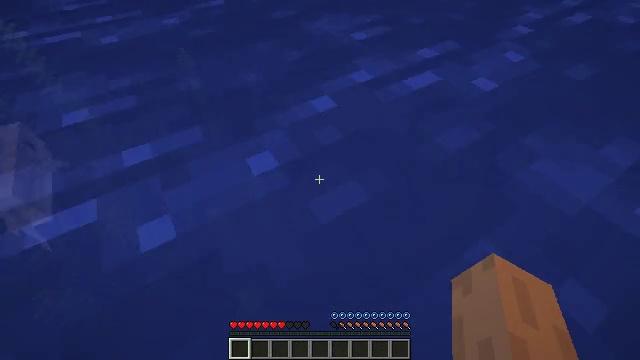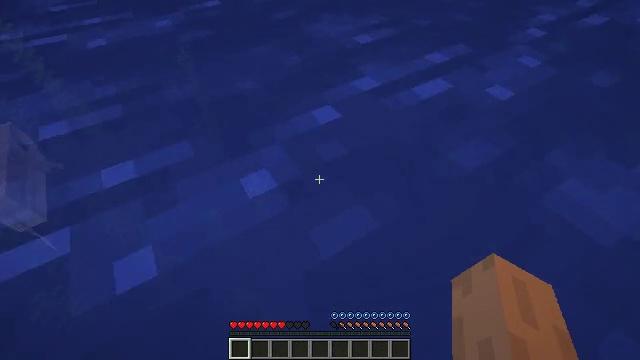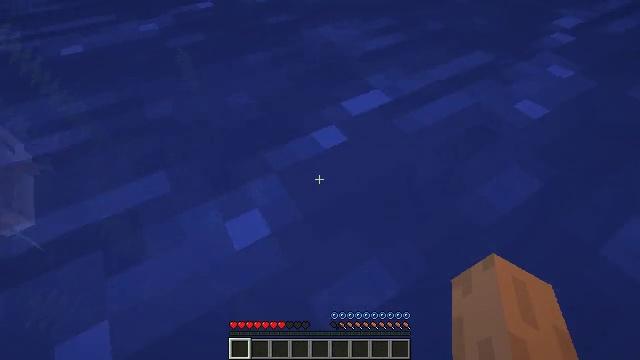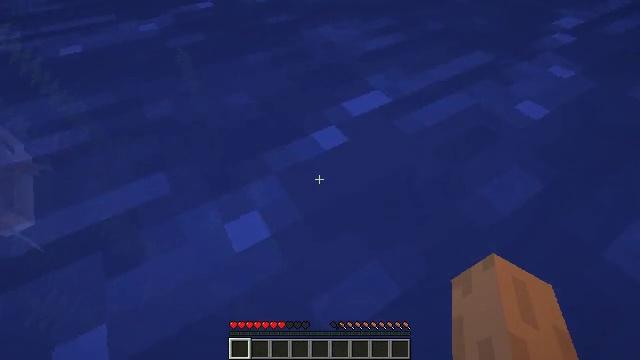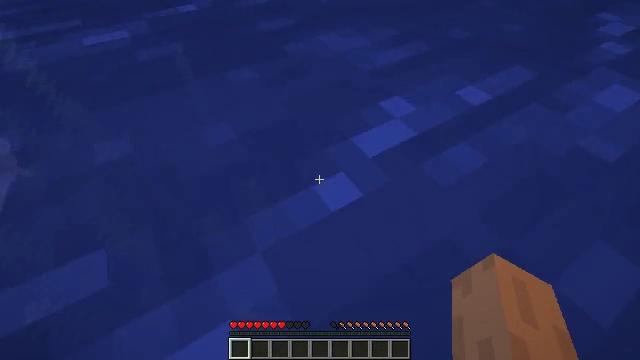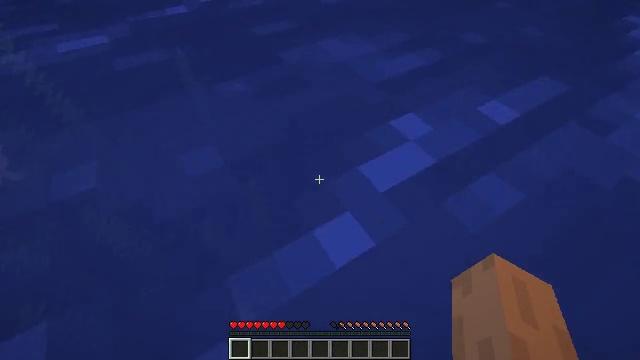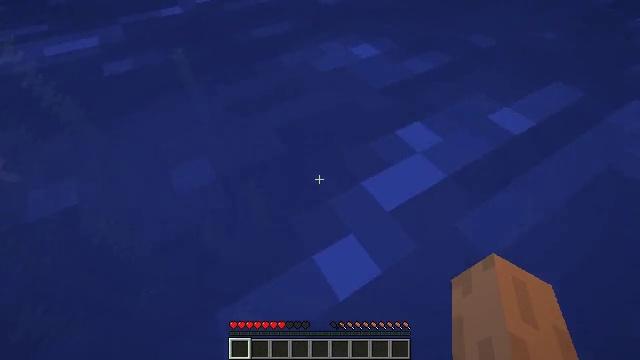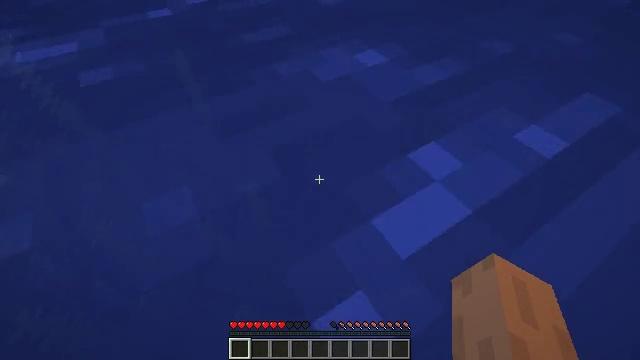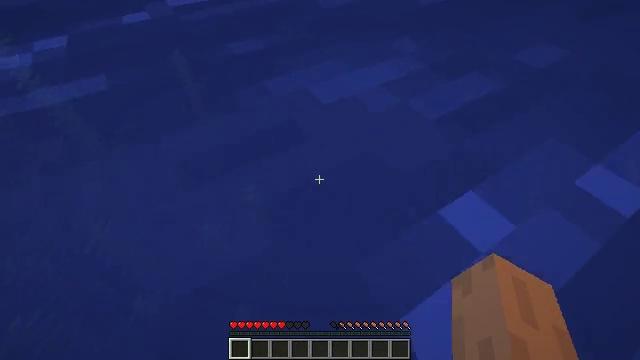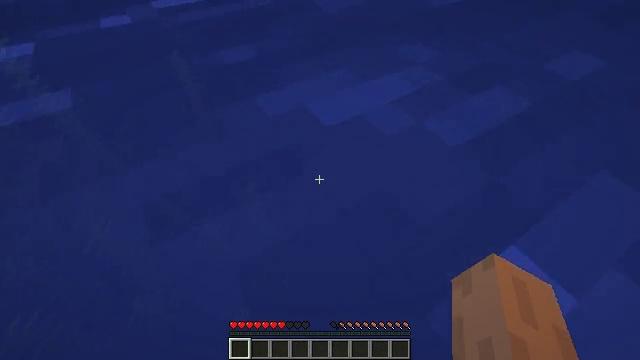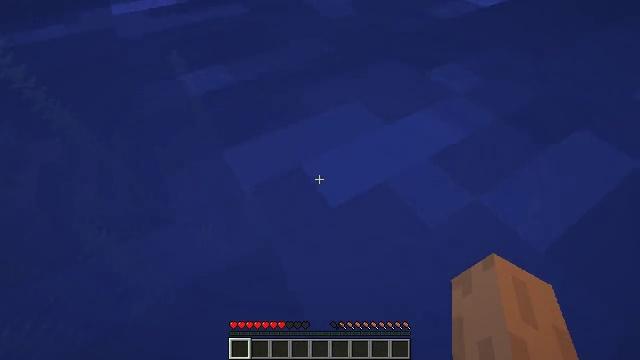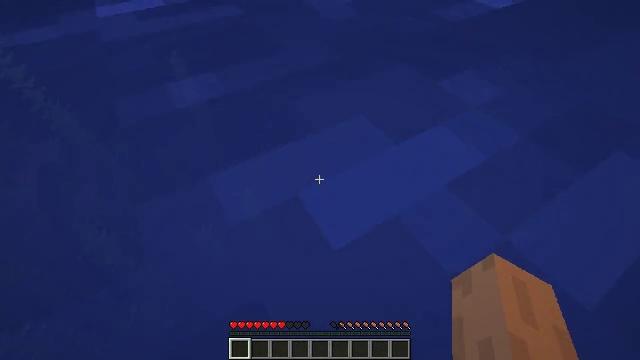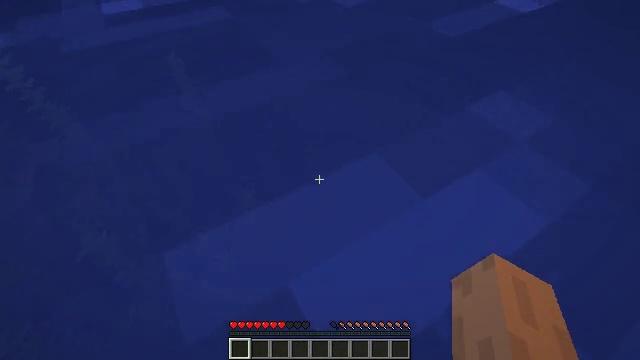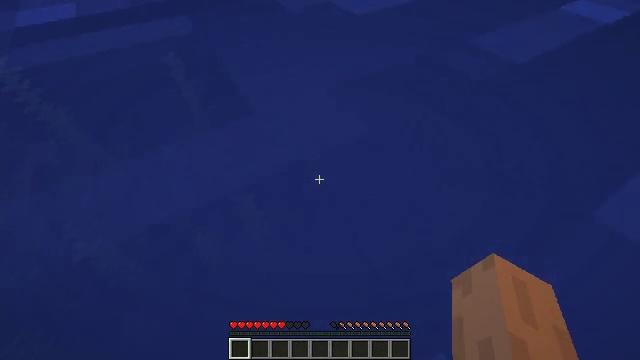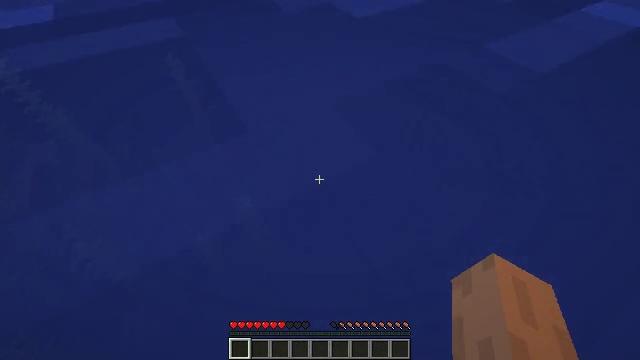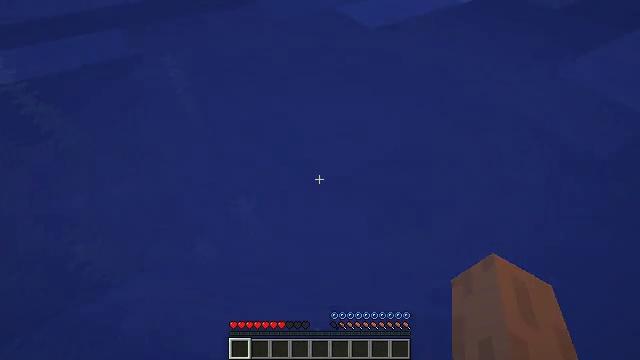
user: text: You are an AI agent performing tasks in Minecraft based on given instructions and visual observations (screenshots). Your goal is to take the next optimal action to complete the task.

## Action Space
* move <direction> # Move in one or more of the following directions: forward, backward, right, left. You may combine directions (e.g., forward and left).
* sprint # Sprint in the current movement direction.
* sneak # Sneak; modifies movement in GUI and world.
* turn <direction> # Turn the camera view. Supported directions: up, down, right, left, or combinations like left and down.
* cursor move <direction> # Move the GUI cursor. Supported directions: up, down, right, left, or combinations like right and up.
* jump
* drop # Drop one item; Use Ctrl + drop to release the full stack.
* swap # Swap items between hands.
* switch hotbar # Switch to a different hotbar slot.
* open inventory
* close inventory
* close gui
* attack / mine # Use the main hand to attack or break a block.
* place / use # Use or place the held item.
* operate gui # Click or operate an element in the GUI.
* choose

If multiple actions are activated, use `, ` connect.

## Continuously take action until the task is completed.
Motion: motion action
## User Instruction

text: Collect birch planks from structures.
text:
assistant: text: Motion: move forward, attack / mine
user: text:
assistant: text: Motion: move forward, attack / mine
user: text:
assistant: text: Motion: move forward, attack / mine
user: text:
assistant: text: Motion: move forward, attack / mine
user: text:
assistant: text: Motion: move forward, attack / mine
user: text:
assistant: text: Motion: move forward, attack / mine
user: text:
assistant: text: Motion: move forward, attack / mine
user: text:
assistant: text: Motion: move forward, attack / mine
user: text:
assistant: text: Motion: move forward, attack / mine
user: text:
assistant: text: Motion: move forward, attack / mine
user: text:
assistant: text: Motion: move forward, attack / mine
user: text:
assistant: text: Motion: move forward, attack / mine
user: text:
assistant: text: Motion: move forward, attack / mine
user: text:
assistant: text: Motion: move forward, attack / mine
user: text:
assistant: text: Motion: move forward, attack / mine
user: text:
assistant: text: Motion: move forward, attack / mine
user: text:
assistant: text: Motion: move forward, attack / mine
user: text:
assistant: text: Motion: move forward, attack / mine
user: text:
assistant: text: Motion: move forward, attack / mine
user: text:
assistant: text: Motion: move forward, attack / mine
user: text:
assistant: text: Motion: move forward, attack / mine
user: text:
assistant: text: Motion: move forward, attack / mine
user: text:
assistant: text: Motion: move forward, attack / mine
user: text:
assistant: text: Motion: move forward, turn right and up, attack / mine
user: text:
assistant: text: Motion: move forward, turn right and up, attack / mine
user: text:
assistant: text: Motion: move forward, turn right and up, attack / mine
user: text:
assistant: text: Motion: move forward, turn up, attack / mine
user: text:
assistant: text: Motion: move forward, turn up, attack / mine
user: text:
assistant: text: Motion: move forward, turn up, attack / mine
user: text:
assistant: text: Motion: move forward, attack / mine